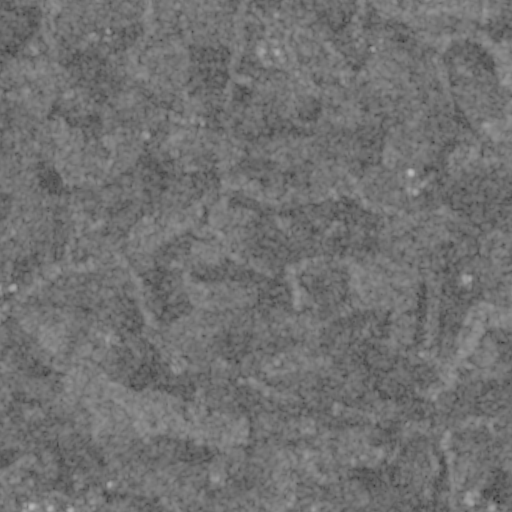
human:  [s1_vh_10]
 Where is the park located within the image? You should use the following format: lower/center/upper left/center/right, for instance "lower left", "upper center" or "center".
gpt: The park is located in the upper right of the image.
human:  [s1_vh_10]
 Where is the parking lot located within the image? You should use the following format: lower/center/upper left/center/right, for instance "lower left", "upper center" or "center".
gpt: The parking lot is located in the upper center of the image.
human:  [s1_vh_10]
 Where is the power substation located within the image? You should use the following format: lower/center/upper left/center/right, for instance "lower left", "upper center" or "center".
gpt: The power substation is located in the lower left of the image.
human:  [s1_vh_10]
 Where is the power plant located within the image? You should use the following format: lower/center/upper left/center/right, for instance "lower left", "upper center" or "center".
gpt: There is no power plant in the image.

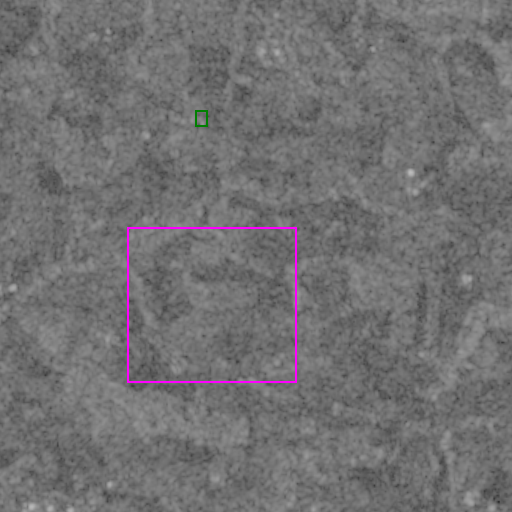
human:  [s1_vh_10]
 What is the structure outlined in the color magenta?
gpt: The structure outlined in magenta is a crop field.
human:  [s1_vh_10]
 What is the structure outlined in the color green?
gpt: The structure outlined in green is a parking lot.
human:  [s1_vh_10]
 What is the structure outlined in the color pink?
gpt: There is no pink outline.